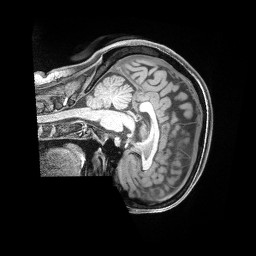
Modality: T1w
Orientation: sagittal
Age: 36
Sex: female
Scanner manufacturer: siemens
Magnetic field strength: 3 T
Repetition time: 2 s
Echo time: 0.00211 s